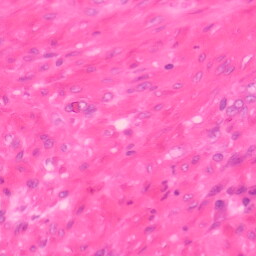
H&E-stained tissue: Colon